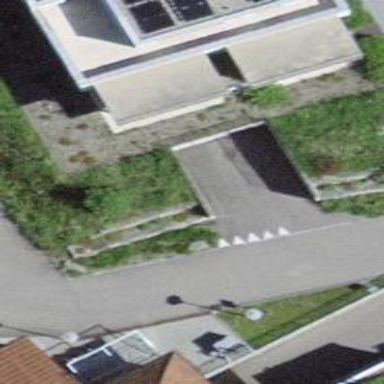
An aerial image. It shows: Parking entrance.